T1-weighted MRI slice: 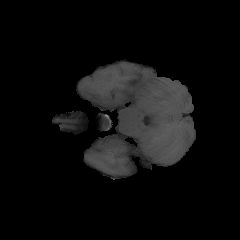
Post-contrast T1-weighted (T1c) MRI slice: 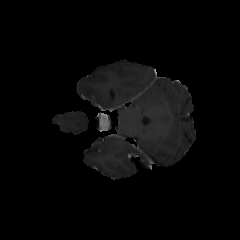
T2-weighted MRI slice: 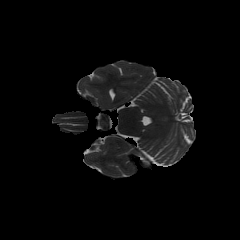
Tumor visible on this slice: no